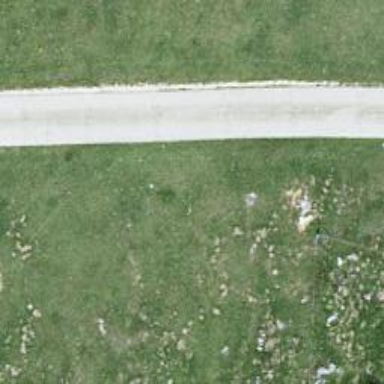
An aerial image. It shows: Track road with concrete surface.